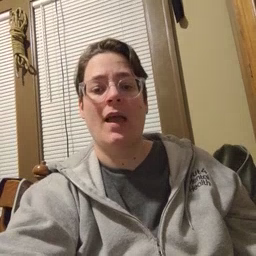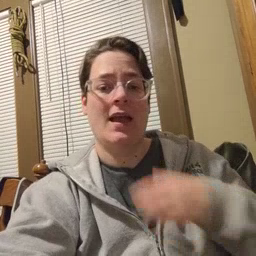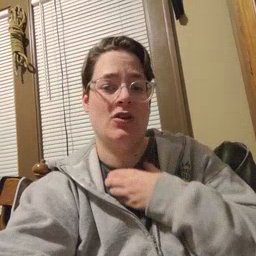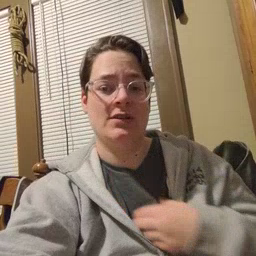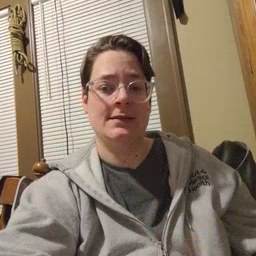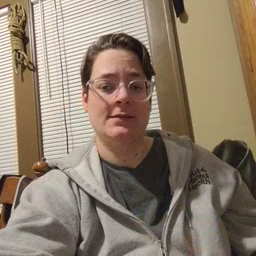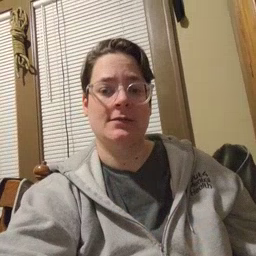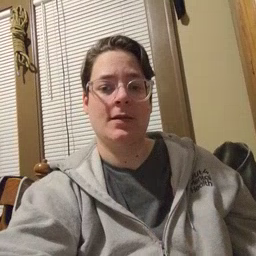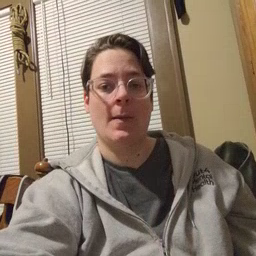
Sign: hungry